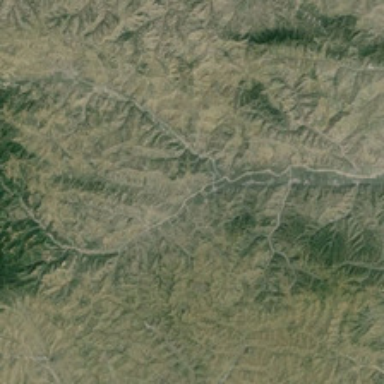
It is a piece of green mountain .